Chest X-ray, AP view. Patient: 49 years old, sex F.
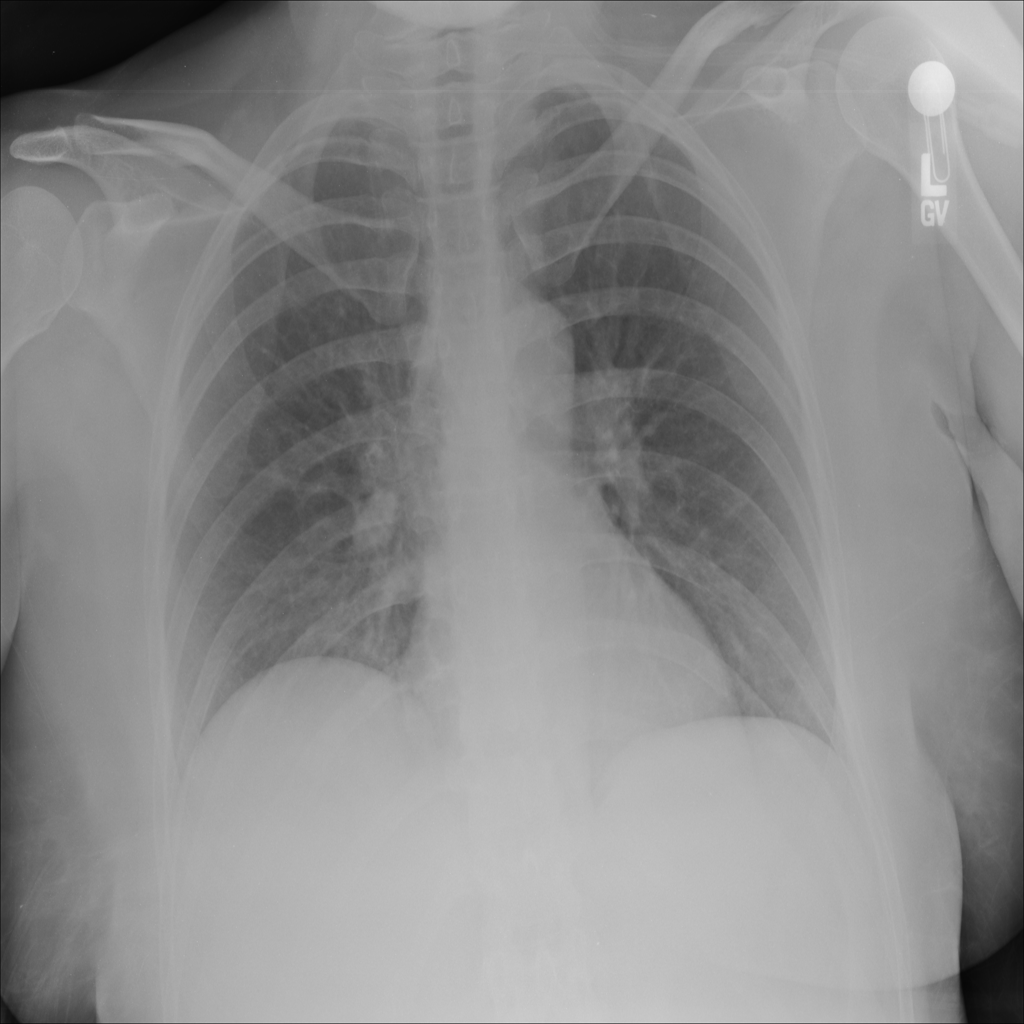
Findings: No Finding